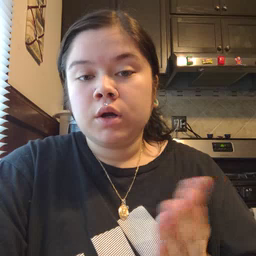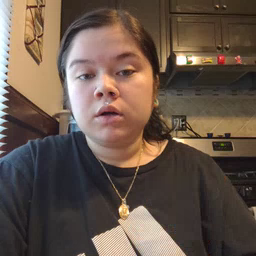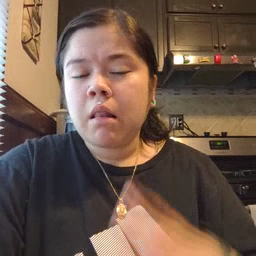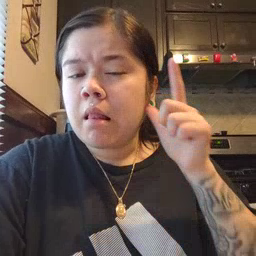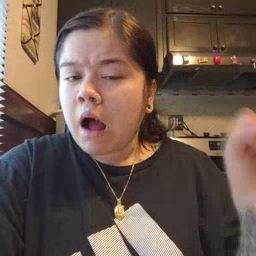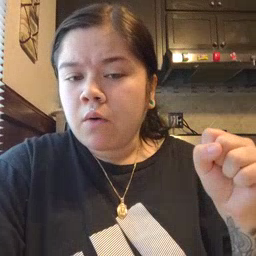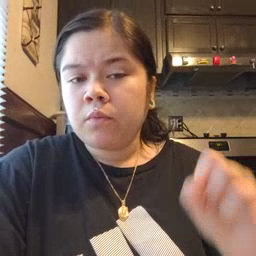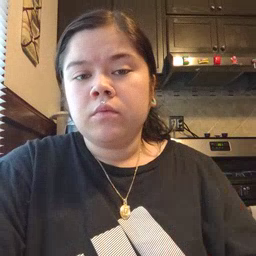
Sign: loud